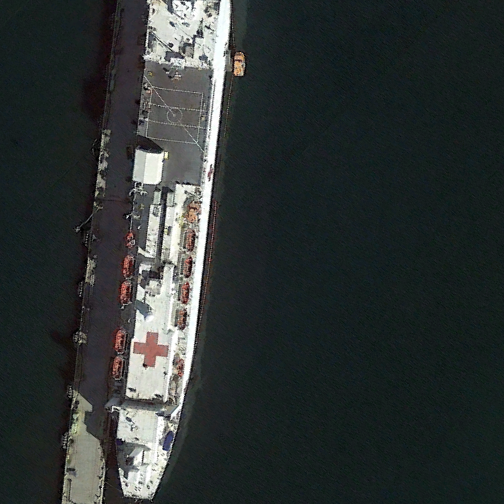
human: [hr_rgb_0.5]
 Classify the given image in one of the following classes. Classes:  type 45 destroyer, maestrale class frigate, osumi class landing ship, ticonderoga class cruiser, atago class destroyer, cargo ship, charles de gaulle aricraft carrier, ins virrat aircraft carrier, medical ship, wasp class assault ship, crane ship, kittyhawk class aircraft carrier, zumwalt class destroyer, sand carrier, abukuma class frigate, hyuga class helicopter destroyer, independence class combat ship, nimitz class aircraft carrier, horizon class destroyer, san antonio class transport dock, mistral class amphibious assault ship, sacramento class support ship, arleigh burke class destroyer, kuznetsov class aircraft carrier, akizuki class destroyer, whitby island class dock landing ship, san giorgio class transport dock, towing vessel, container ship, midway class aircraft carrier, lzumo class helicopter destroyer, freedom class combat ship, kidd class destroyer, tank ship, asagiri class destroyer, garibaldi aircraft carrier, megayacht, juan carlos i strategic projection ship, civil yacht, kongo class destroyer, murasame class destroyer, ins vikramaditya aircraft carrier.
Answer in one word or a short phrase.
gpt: Medical ship